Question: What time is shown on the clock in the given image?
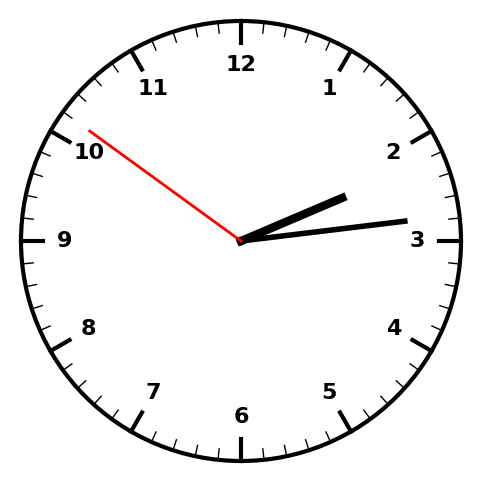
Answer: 02:13:51